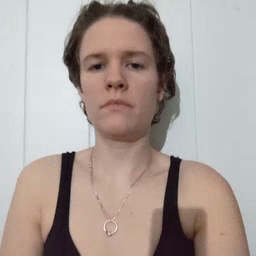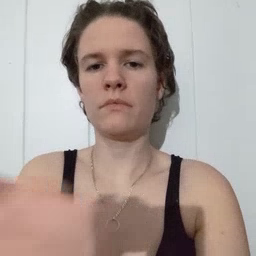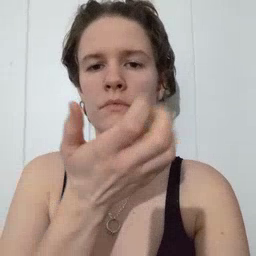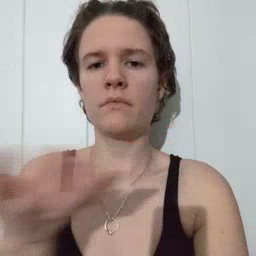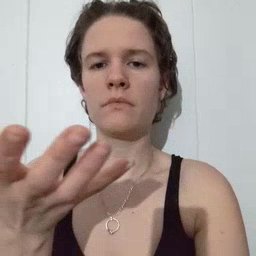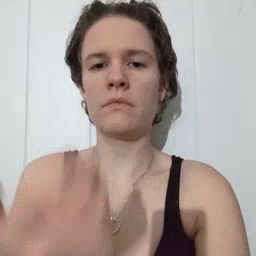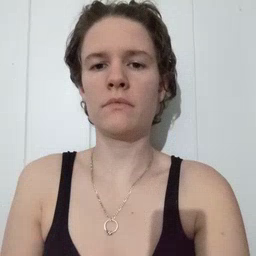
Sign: every